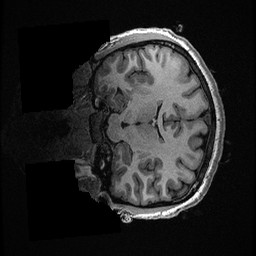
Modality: T1w
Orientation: coronal
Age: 23
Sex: female
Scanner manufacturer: ge
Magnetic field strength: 3 T
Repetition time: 0.006952 s
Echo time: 0.00292 s